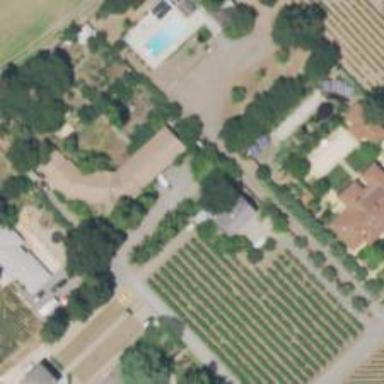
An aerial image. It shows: Vineyard with wine grapes as the crop.